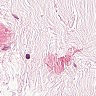
Metastatic tissue present: no